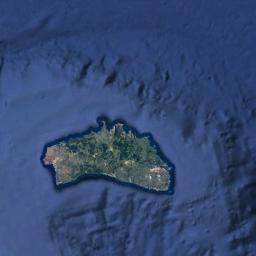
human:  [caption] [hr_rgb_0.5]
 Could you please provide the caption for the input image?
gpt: The island is surrounded by light blue waters and some ups and downs are on the ocean floor .

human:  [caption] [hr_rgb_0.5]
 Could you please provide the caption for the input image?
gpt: The island is surrounded by water .

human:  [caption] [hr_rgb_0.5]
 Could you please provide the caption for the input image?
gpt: The shape of the island is strange .

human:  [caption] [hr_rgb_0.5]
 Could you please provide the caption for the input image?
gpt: The irregularly shaped island is surrounded by blue sea water, And the island has a green and yellow-brown color .

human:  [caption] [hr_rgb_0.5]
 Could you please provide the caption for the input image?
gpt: The green island is on a blue sea .